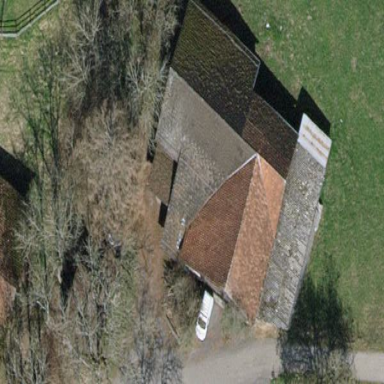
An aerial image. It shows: Shed.